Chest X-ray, AP view. Patient: 54 years old, sex F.
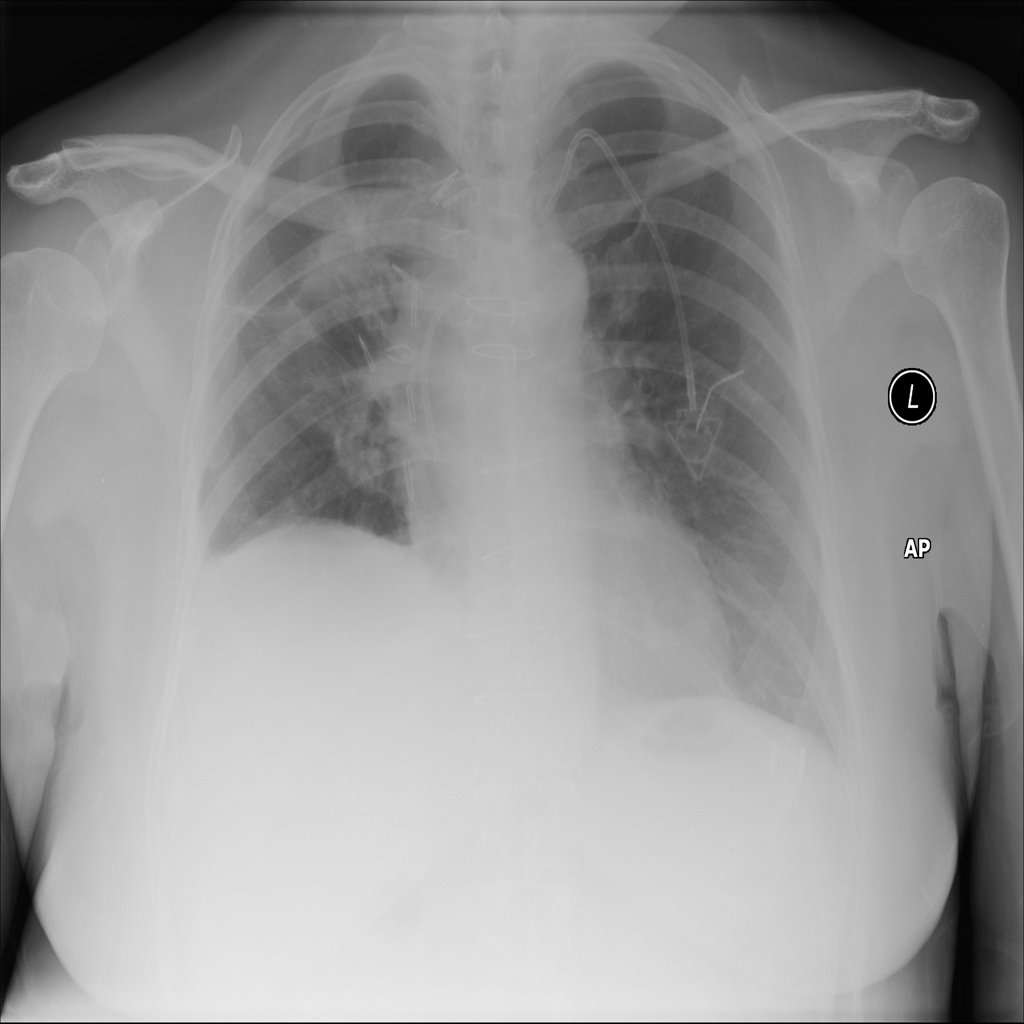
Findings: Consolidation, Effusion, Fibrosis, Mass